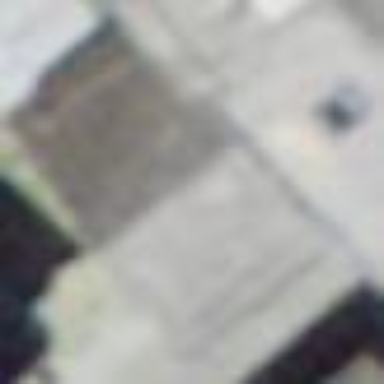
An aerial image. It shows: Building with tile roof.